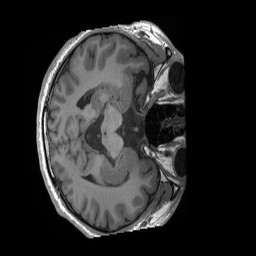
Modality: T1w
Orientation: axial
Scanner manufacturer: siemens
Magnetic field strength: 3 T
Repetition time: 2.4 s
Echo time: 0.00224 s